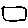
Label: square